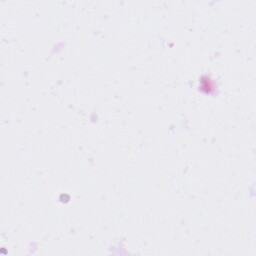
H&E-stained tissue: Ovarian